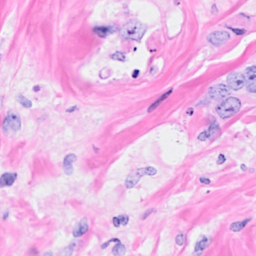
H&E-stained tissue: Breast